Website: apple
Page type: account-selection
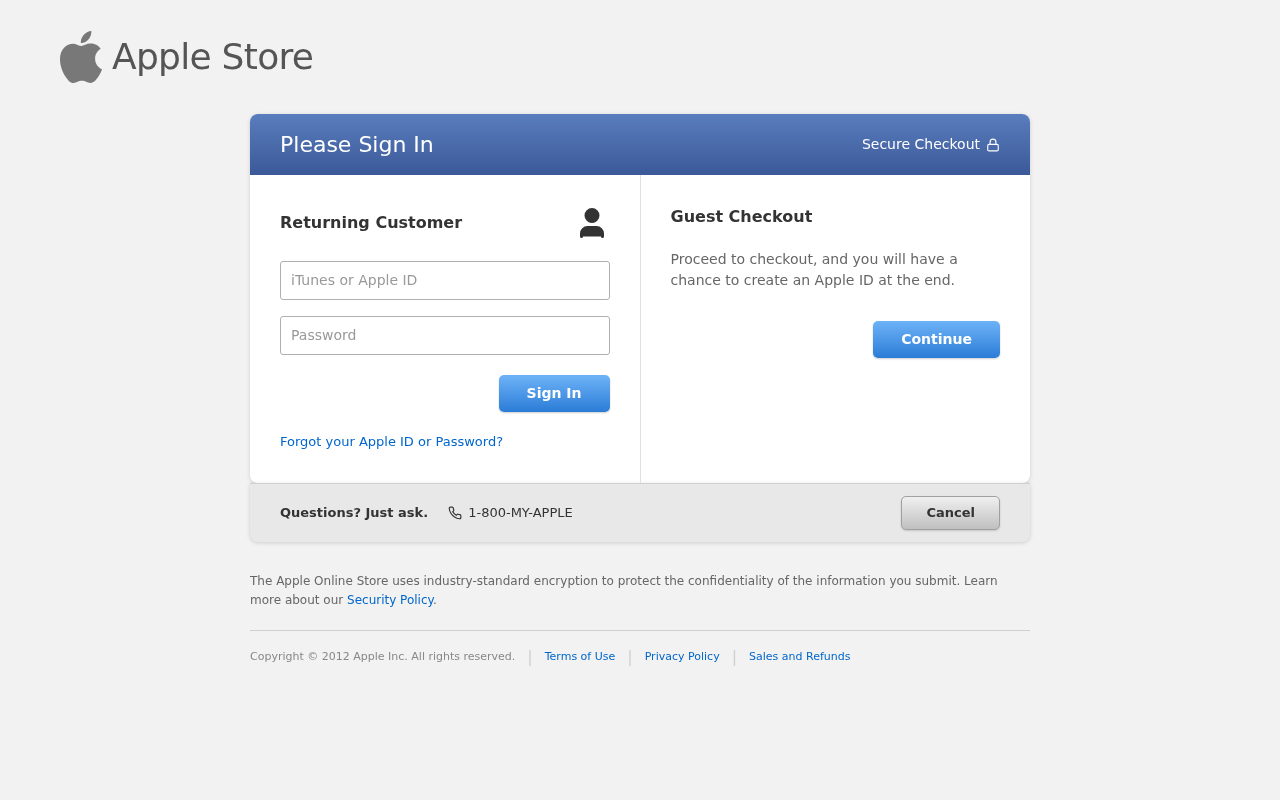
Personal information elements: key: PII_LOGIN_USERNAME
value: kwashington170